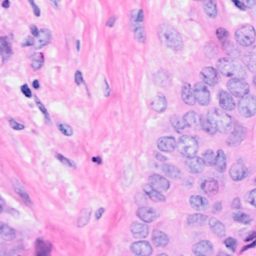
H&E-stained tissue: Breast